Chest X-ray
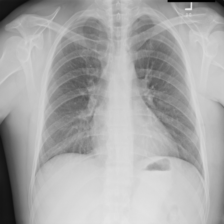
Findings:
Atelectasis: negative
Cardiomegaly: negative
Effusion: negative
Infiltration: negative
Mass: negative
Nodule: negative
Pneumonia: negative
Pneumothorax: negative
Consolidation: negative
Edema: negative
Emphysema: negative
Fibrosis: negative
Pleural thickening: negative
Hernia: negative